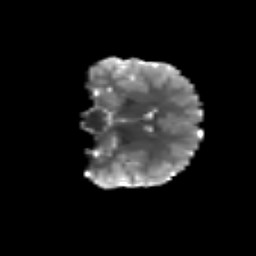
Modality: T2w
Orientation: coronal
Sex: female
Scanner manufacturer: siemens
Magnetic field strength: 3 T
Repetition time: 5 s
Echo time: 0.071 s